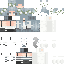
A female skeleton skin with pale skin, wearing blonde helmet dressed in a blue robe top and black pants, featuring a closed mouth.